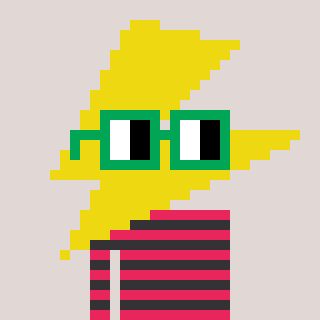
a pixel art character with square green glasses, a lightning bolt-shaped head and a grayscale-colored body on a warm background